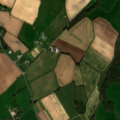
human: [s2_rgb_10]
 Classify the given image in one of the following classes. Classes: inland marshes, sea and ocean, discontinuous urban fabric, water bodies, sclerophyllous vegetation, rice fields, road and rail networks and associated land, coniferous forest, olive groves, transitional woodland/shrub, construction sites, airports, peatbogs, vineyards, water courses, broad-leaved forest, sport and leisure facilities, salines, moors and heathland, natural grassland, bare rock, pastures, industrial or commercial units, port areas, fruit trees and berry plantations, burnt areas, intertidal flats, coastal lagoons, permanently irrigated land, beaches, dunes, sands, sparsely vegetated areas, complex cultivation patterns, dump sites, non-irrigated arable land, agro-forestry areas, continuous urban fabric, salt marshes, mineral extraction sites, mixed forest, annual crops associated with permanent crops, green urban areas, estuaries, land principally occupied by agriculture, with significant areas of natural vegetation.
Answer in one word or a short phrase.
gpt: non-irrigated arable land, fruit trees and berry plantations, pastures